Question: I need to make a round button with some text on it (Centered).
For the round button, I'm using an Image and onClick methods, but my problems come when i'm trying to overlap some text (Centered) over the image.
"Like this "
The text have to be customizable, so I can't just make the image previously
Any hints of how to do that?
Thanks in advance.
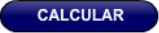
Answer: You can also achieve this using a bit of css
'''
Button b = new Button("Calcular");
b.setPixelSize(200, 127);
DOM.setStyleAttribute(b.getElement(), "background", "transparent url('http://www.greenthumbgraphics.com/images/buttons/shapes/oval.png')");
DOM.setStyleAttribute(b.getElement(), "border", "solid 0px white");
DOM.setStyleAttribute(b.getElement(), "textAlign", "center");
RootPanel.get().add(b);
'''
But there is a problem, button clicks work even in the transparent areas. Also, if you are looking for different images on mouseover and mousedown, then using CustomButton is a better option.